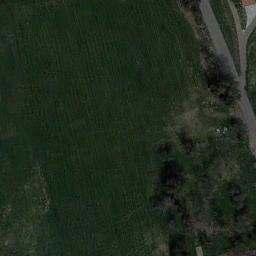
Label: meadow